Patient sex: M
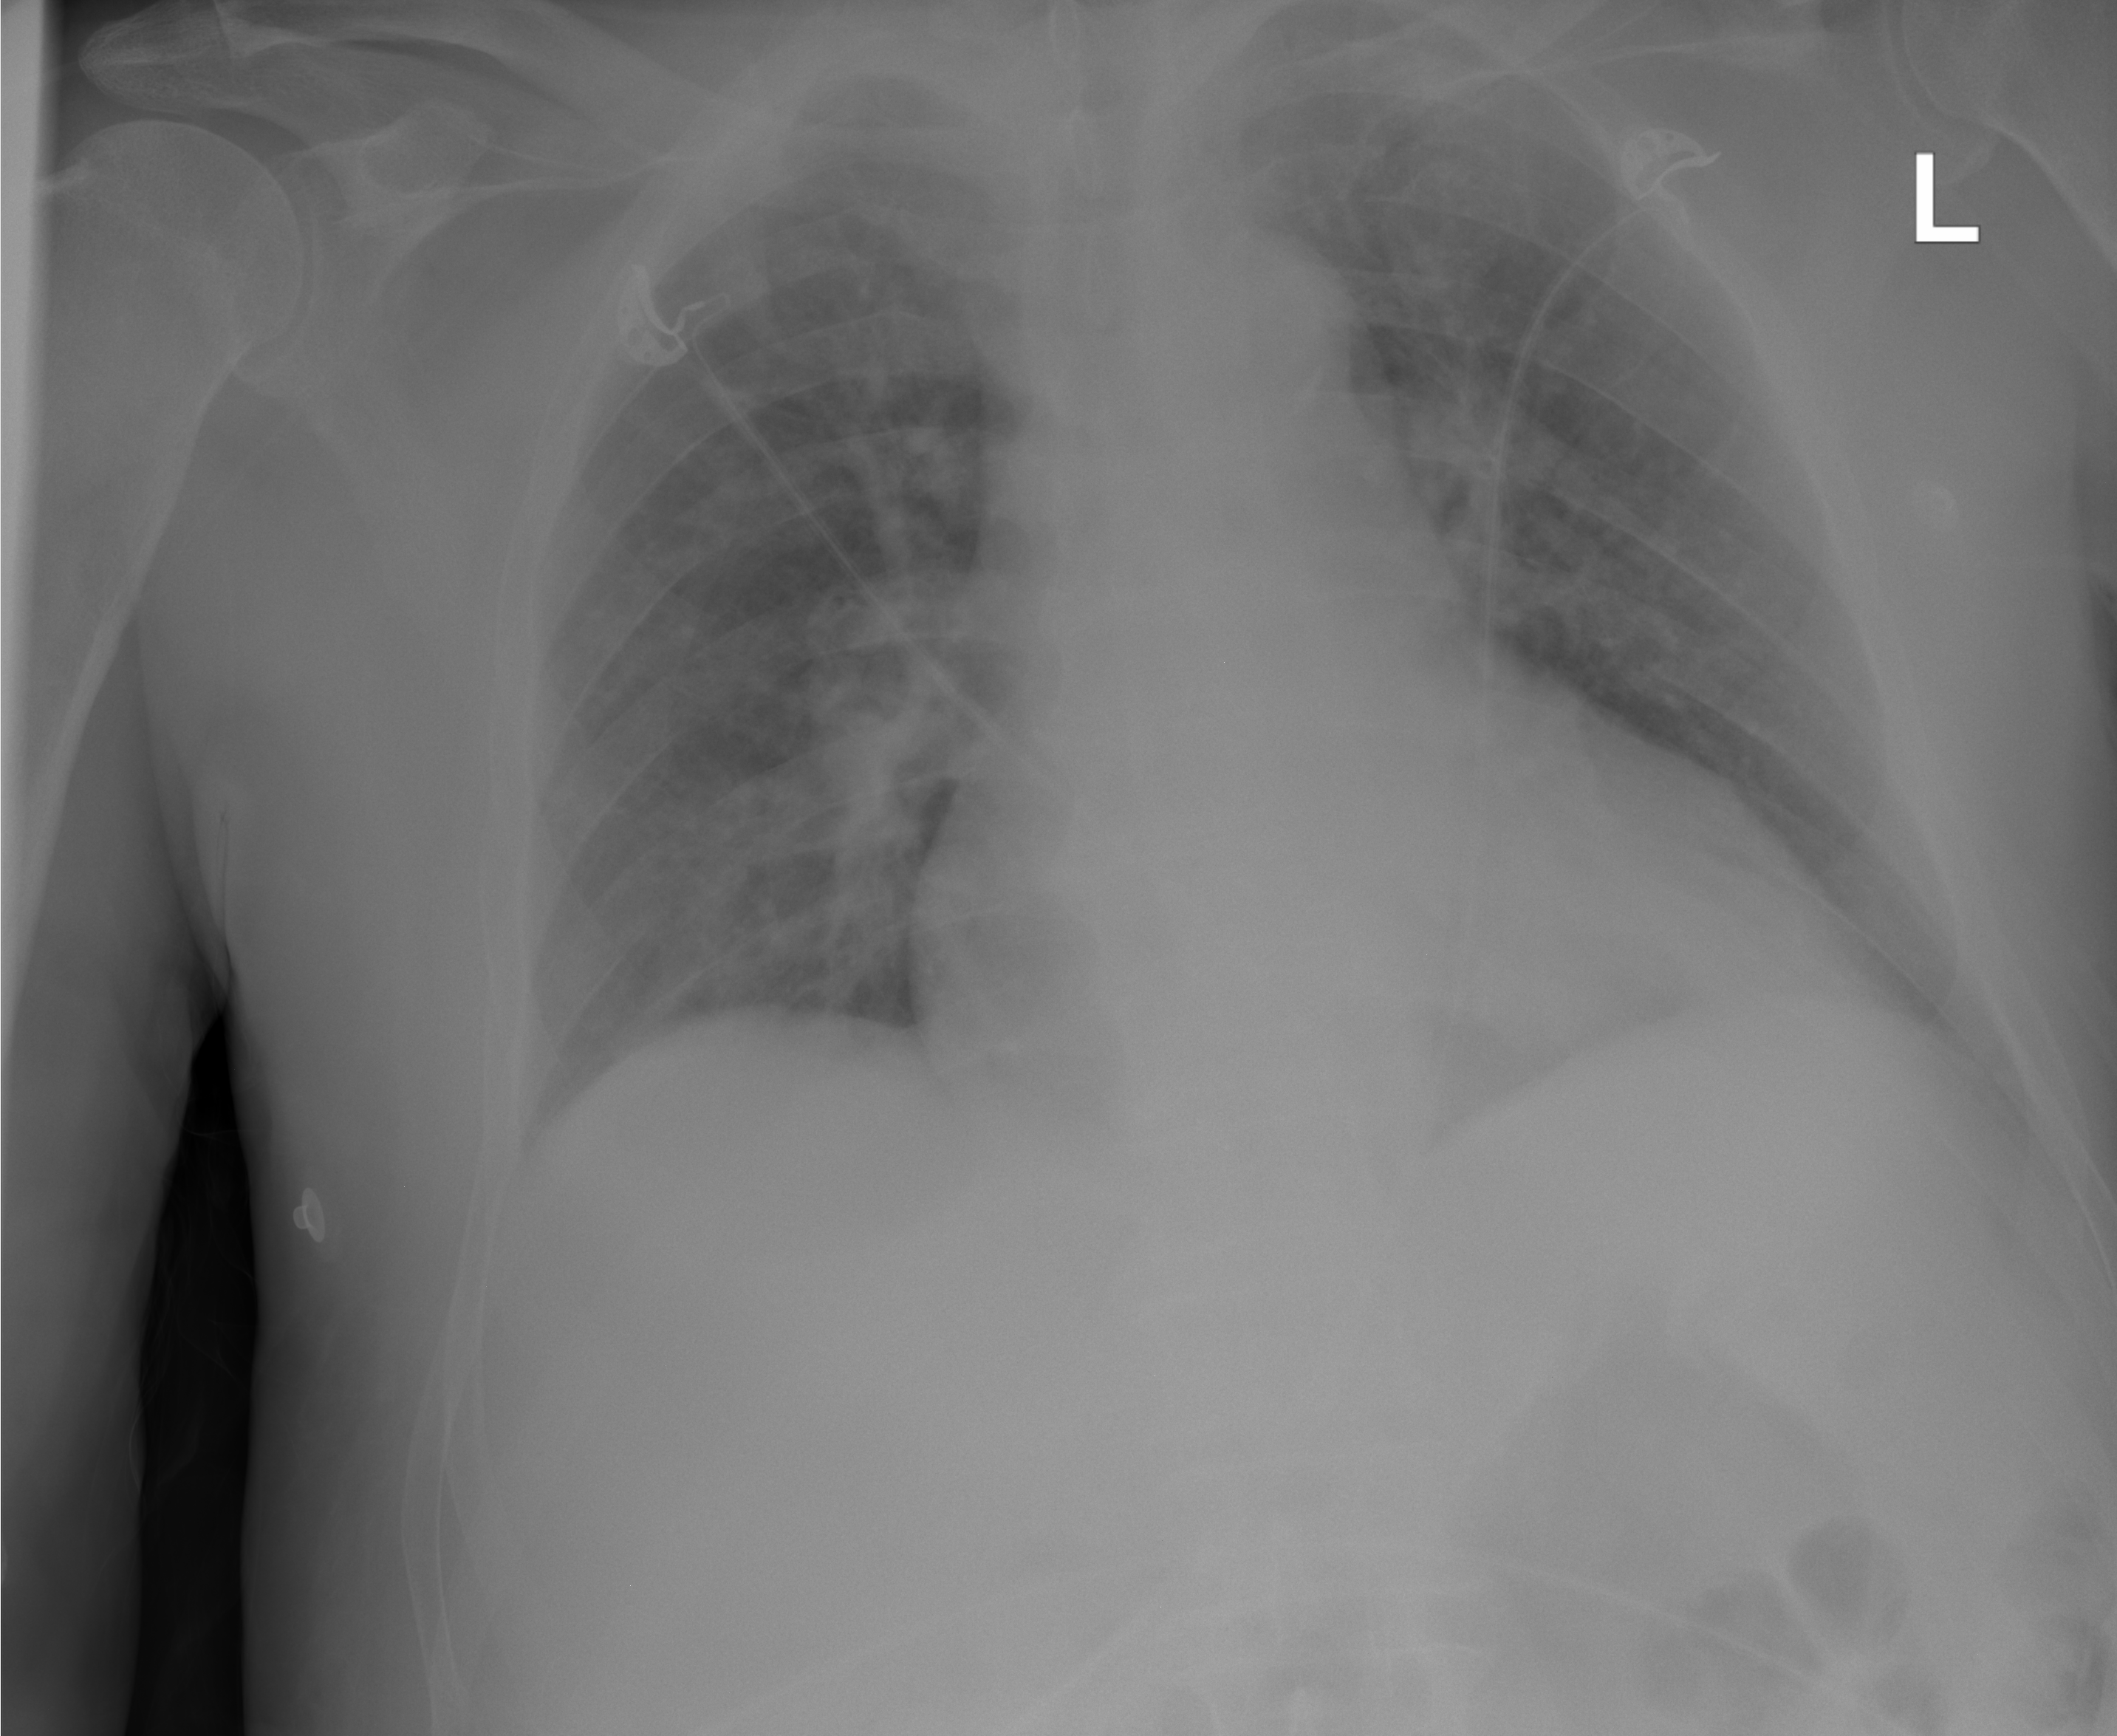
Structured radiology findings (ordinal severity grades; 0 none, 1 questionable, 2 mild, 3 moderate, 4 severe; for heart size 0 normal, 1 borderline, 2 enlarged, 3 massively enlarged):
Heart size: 2
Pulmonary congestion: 2
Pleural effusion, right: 0
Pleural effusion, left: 0
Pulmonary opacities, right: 2
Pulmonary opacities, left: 2
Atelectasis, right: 0
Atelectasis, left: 0